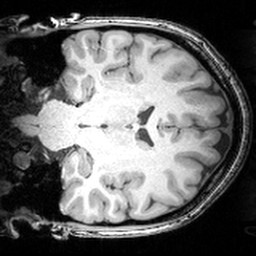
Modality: T1w
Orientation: coronal
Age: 22
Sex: female
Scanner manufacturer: siemens
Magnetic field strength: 3 T
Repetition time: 1.81 s
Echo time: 0.00351 s